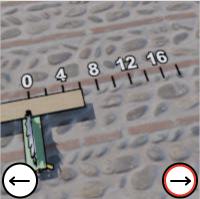
Task: length
Answer: 6
First scale value: 4.0